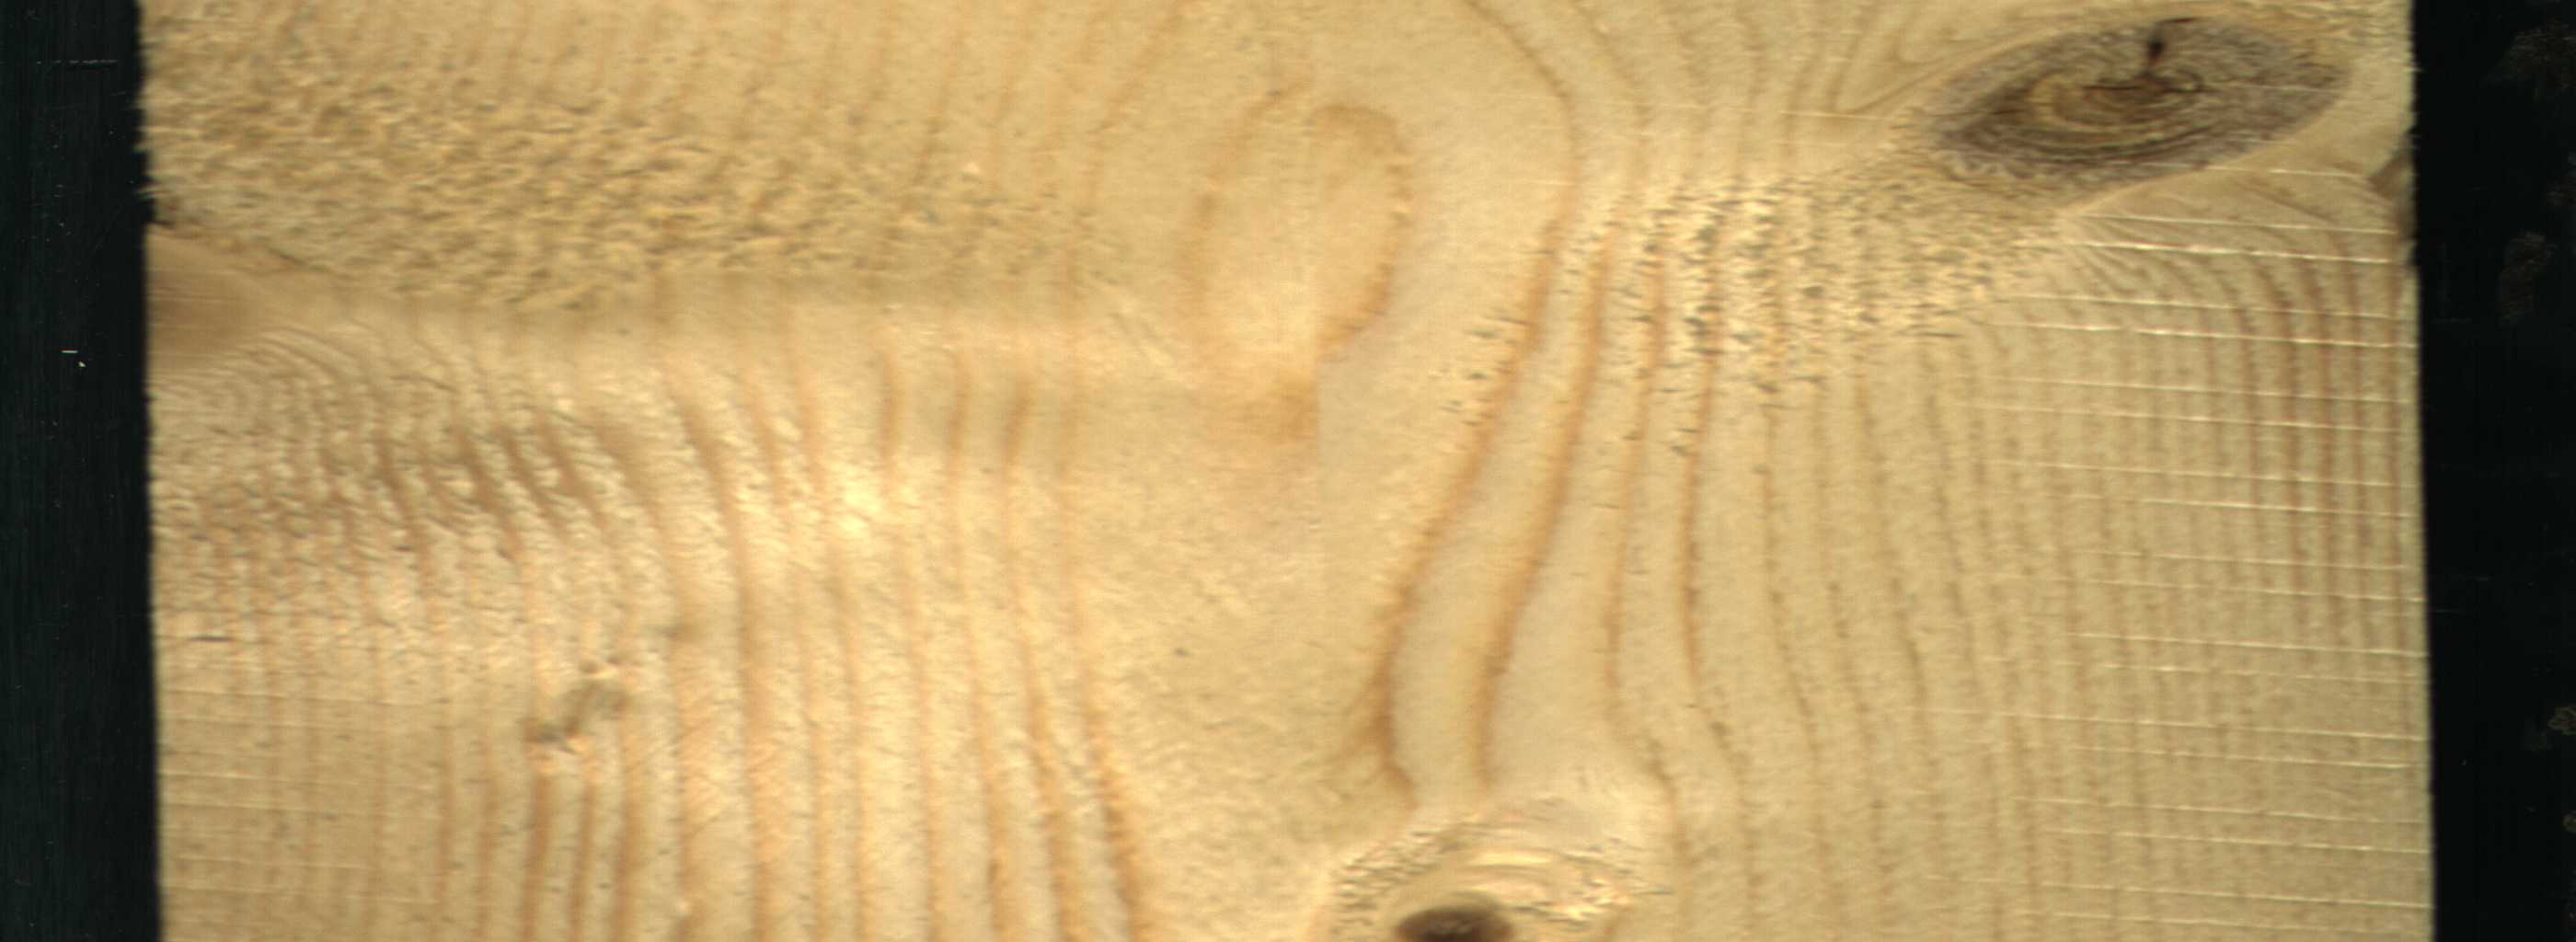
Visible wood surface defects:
Live_Knot
Live_Knot
Live_Knot